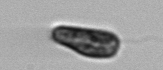
Label: Pseudochattonella_farcimen